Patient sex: M
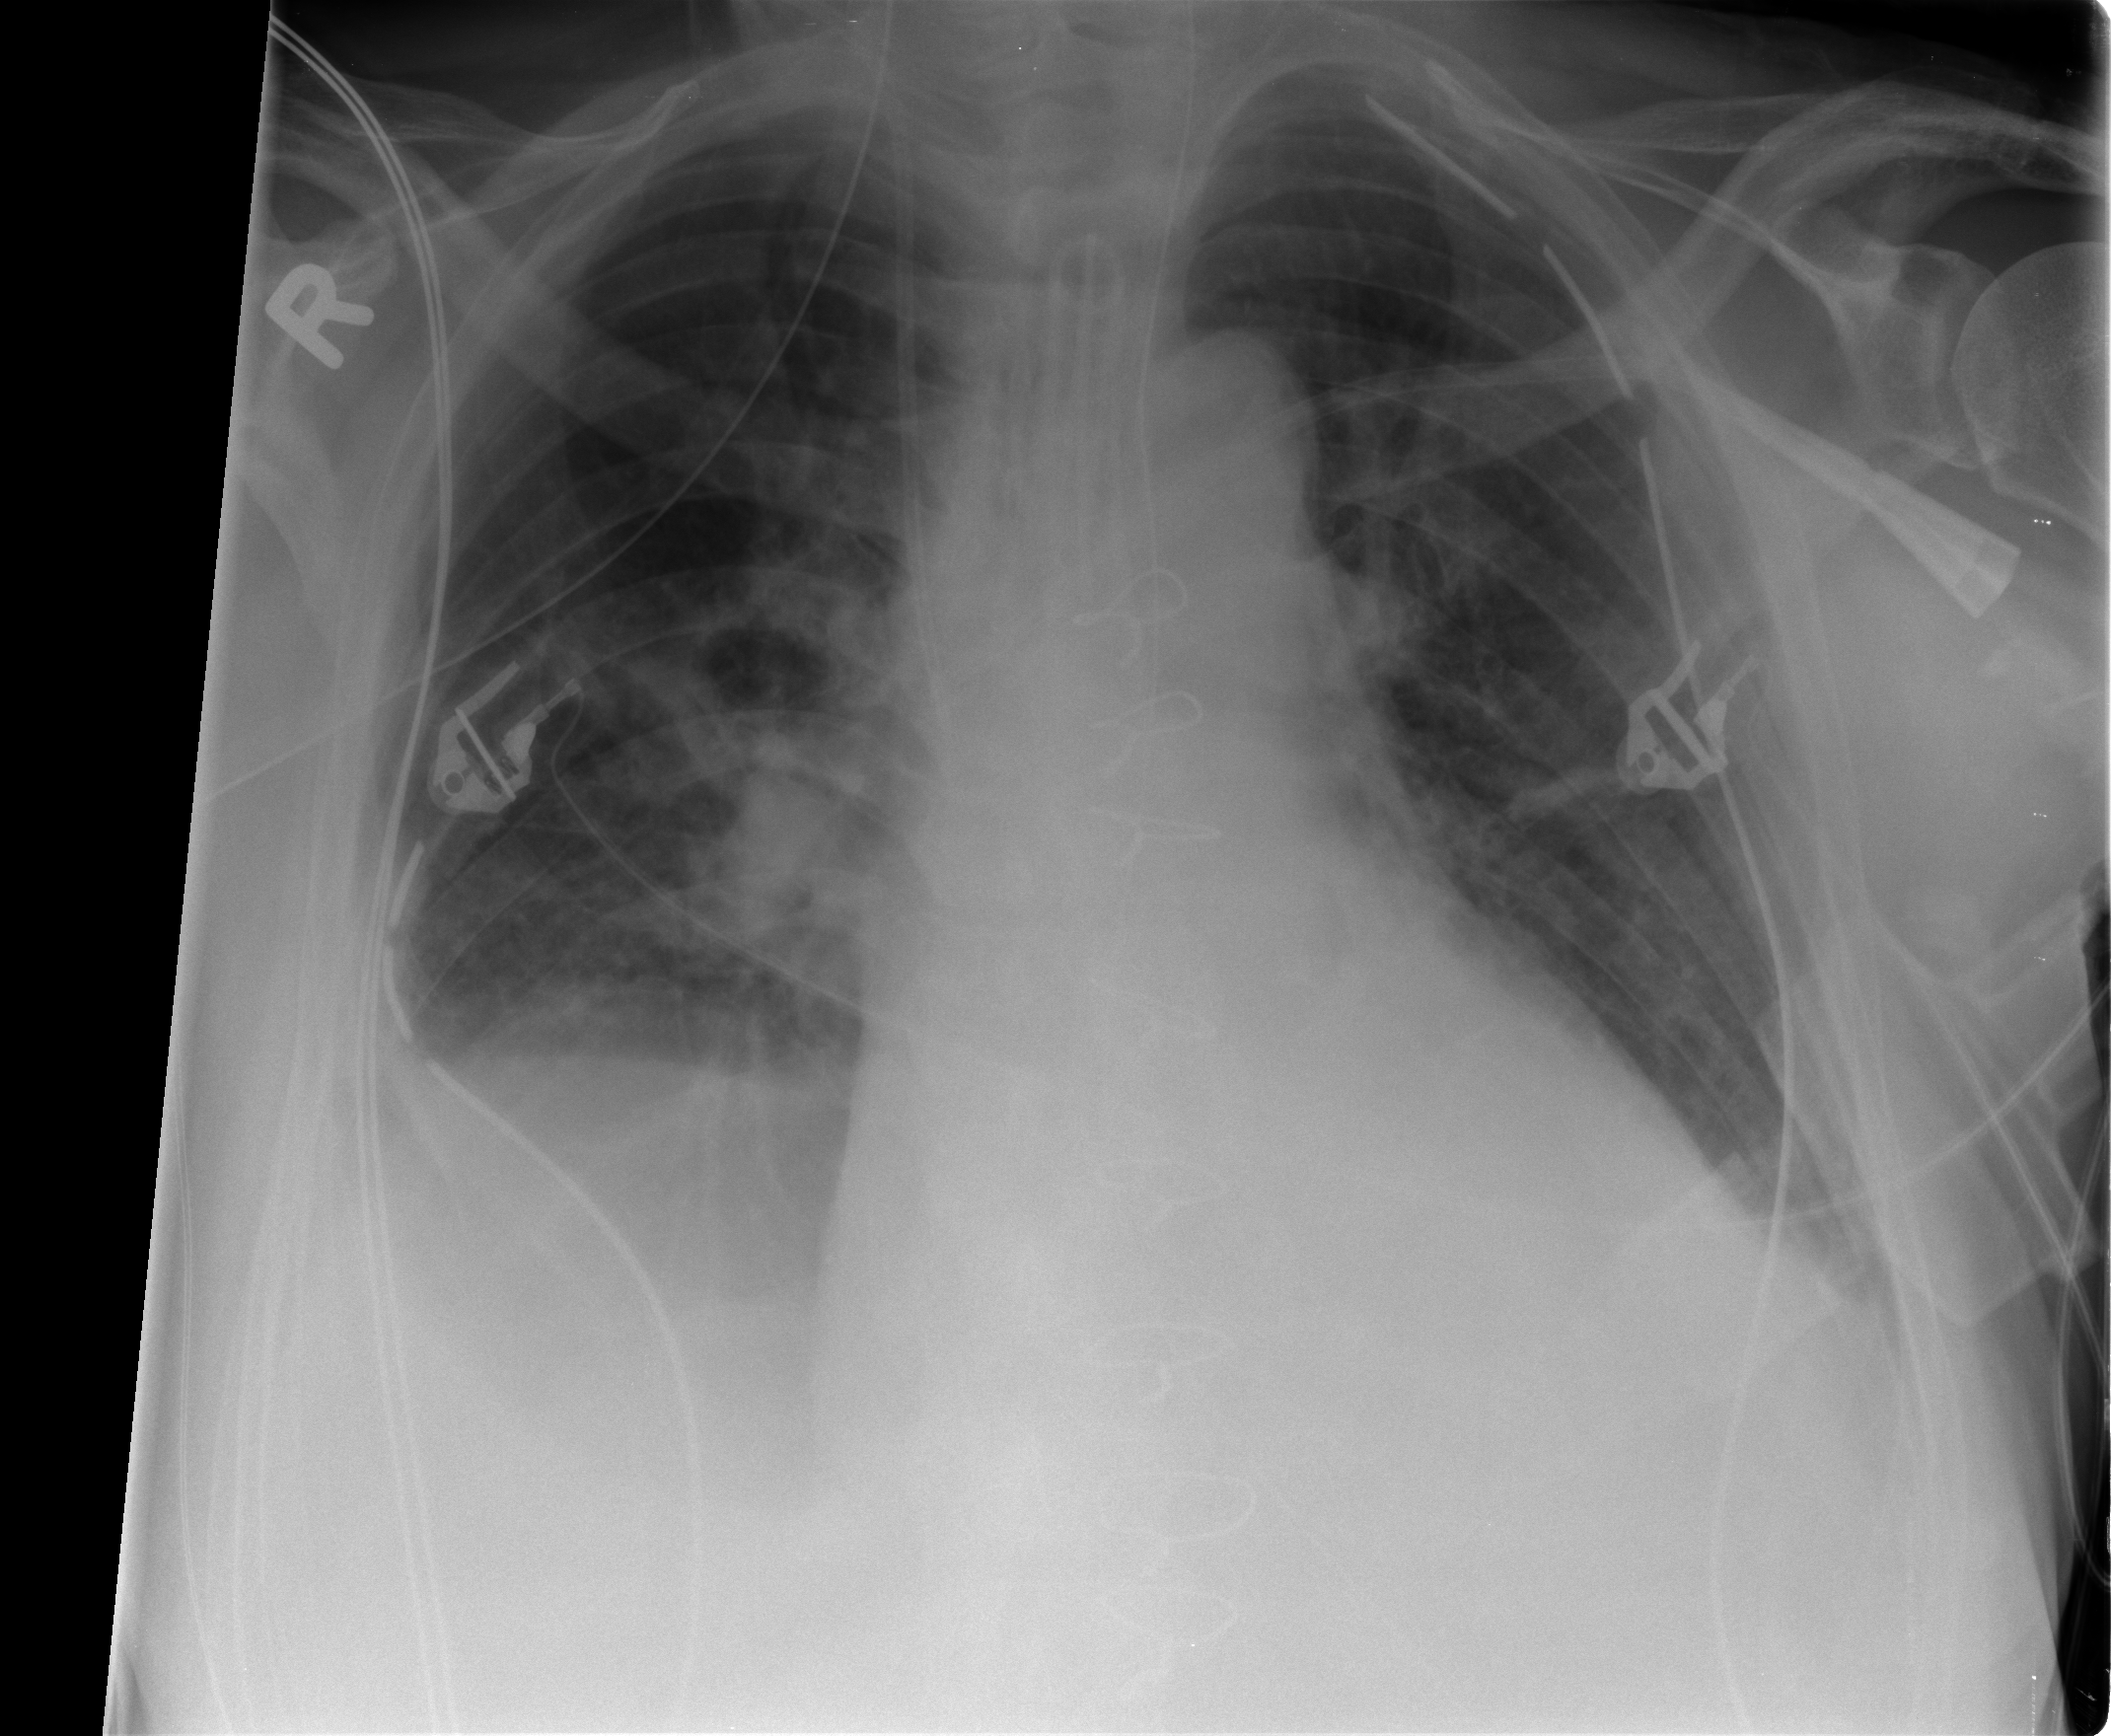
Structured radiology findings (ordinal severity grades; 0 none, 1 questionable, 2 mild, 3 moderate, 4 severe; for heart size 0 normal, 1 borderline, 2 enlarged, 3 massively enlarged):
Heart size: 2
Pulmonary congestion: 2
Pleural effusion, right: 2
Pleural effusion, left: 0
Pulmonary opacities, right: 0
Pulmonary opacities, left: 0
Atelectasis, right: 2
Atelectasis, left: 2